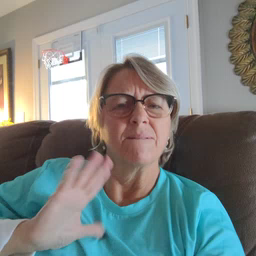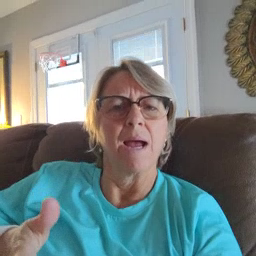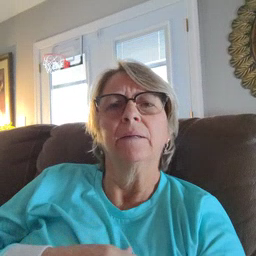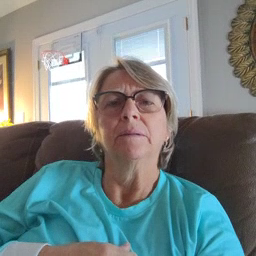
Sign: fine